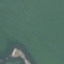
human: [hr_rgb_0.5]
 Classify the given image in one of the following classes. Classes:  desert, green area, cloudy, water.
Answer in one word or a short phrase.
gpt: water